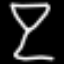
Label: hourglass